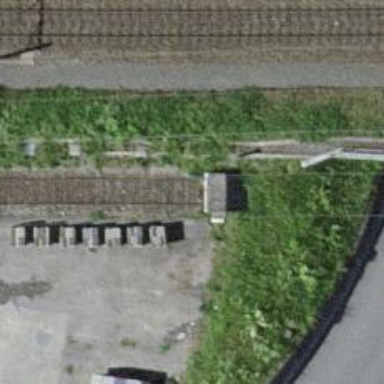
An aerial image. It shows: Railway buffer stop.